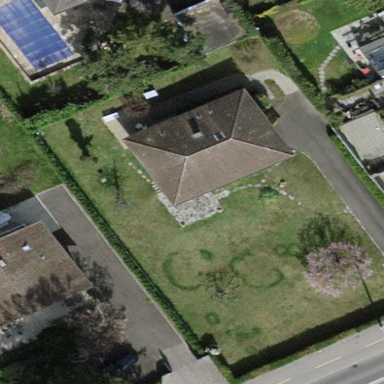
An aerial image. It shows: Garden enclosed by fence.